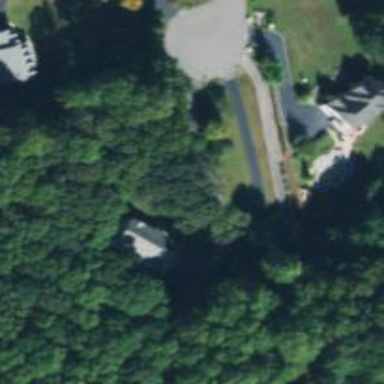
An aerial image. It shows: Driveway.